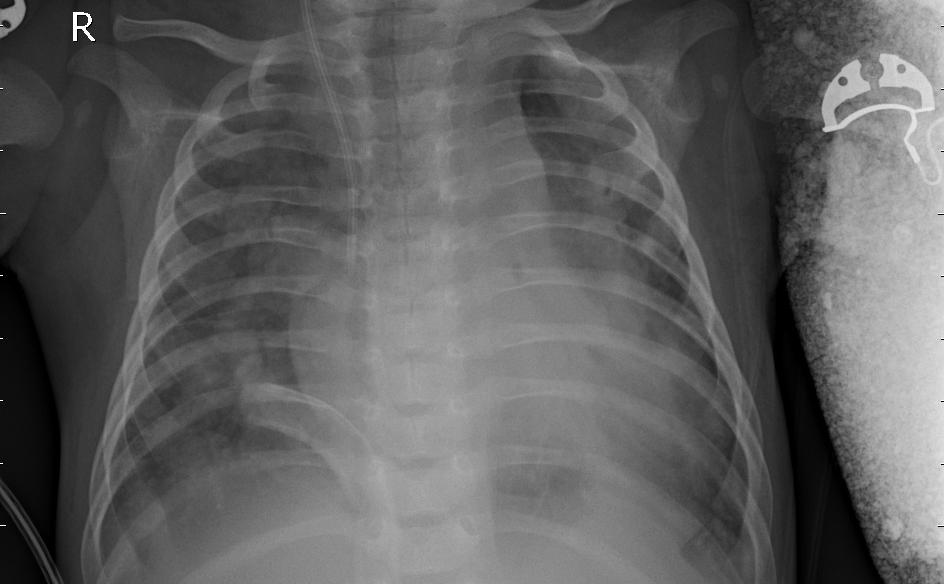
Diagnosis: PNEUMONIA